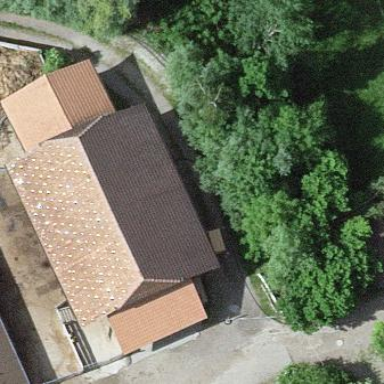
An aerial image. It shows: Shed.